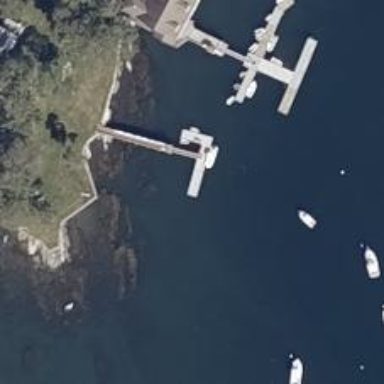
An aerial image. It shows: Man-made pier.